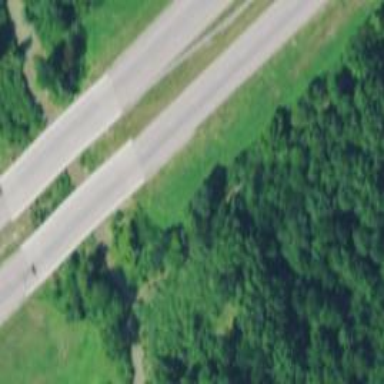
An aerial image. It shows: Bridge on trunk expressway.